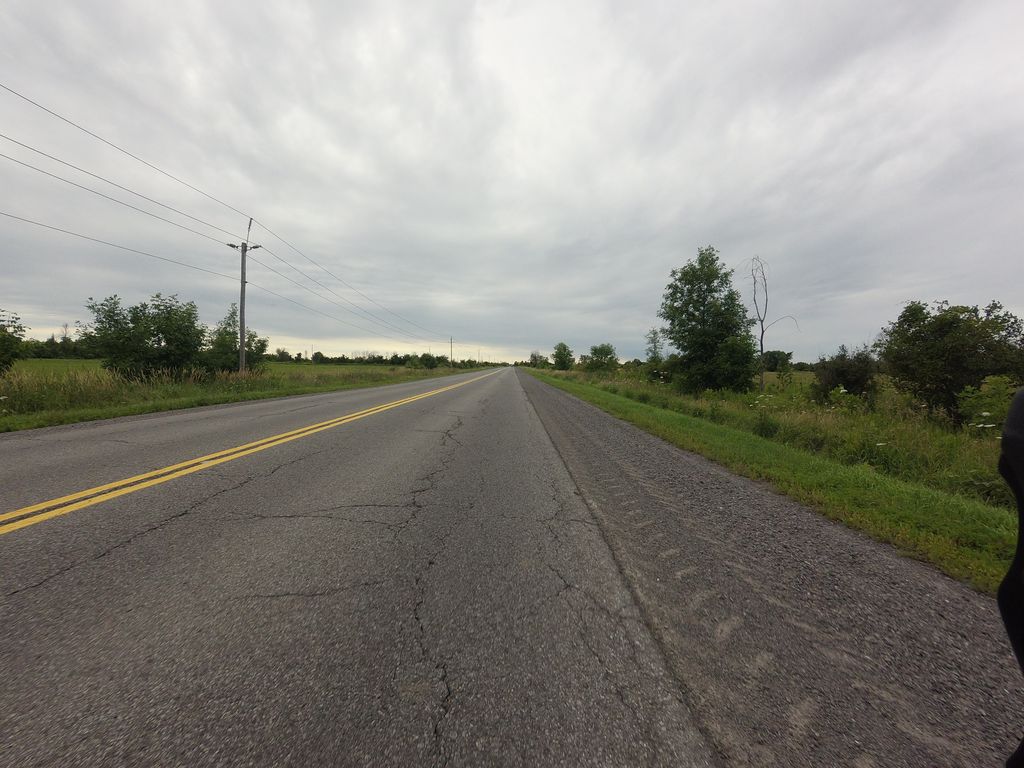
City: ottawa-gatineau